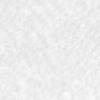
Label: no_change